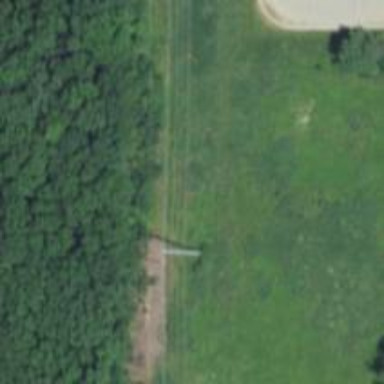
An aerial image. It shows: Power pole.